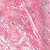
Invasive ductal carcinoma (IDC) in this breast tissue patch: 1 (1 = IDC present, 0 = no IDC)